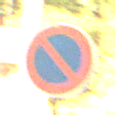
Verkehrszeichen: EingeschraenktesHalteverbot
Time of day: Midday
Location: Outdoor (Nature)
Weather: PartlyCloudy
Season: NotSpecified
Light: Natural